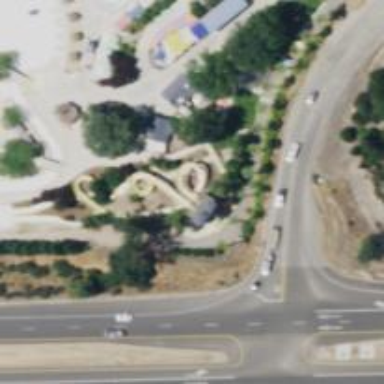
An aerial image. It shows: Water slide attraction.